Question: In my Visual Studio 2010 Ultimate Installation, there is a feature that will show extended infos when I hover over the member and klick on the standard VS Info dialog. This will result in this Window:

As you can see, there are a lot of infos available for the class/member I clicked on (in this example its String).
Is this a standard feature of VS 2010 Ultimate or did it come with an extension? Does anyone know an extension that supports this functionality in VS 2012 (Professional) ?
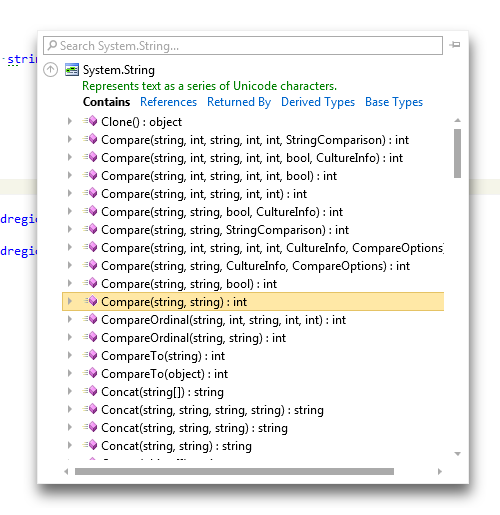
Answer: This was a part of the <URL>. It didn't make it into Visual Studio 2012 itself, and didn't make it into the 2012 version of the Productivity Power Tools extension either. That said, some of same information is available in the new 2012 Solution Explorer.